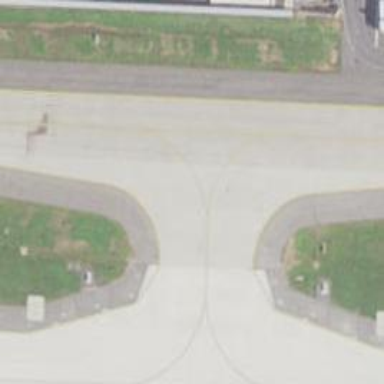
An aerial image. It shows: View of taxiway at the airport.